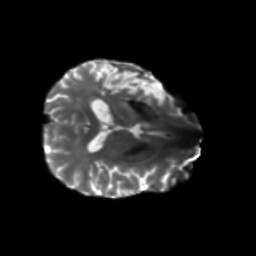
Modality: T2w
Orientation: axial
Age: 74
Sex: female
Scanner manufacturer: siemens
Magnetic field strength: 3 T
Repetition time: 5.25 s
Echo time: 0.08 s